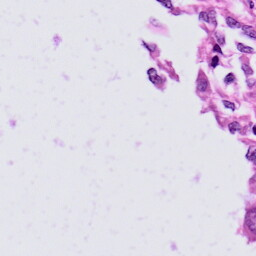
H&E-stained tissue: Skin